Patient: sex M, age 49
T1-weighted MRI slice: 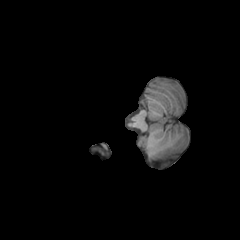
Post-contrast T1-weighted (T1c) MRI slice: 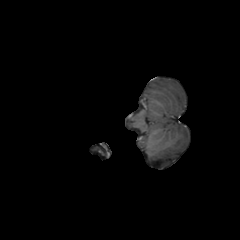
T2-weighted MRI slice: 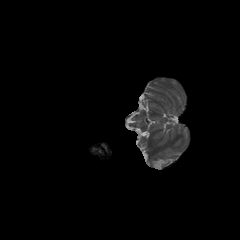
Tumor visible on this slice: no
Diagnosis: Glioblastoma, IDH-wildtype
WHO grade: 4